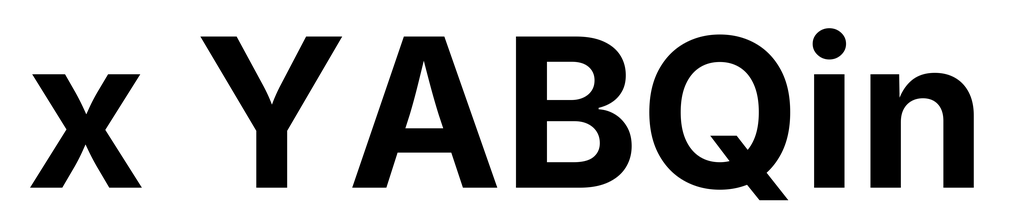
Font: Inter_Bold